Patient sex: M
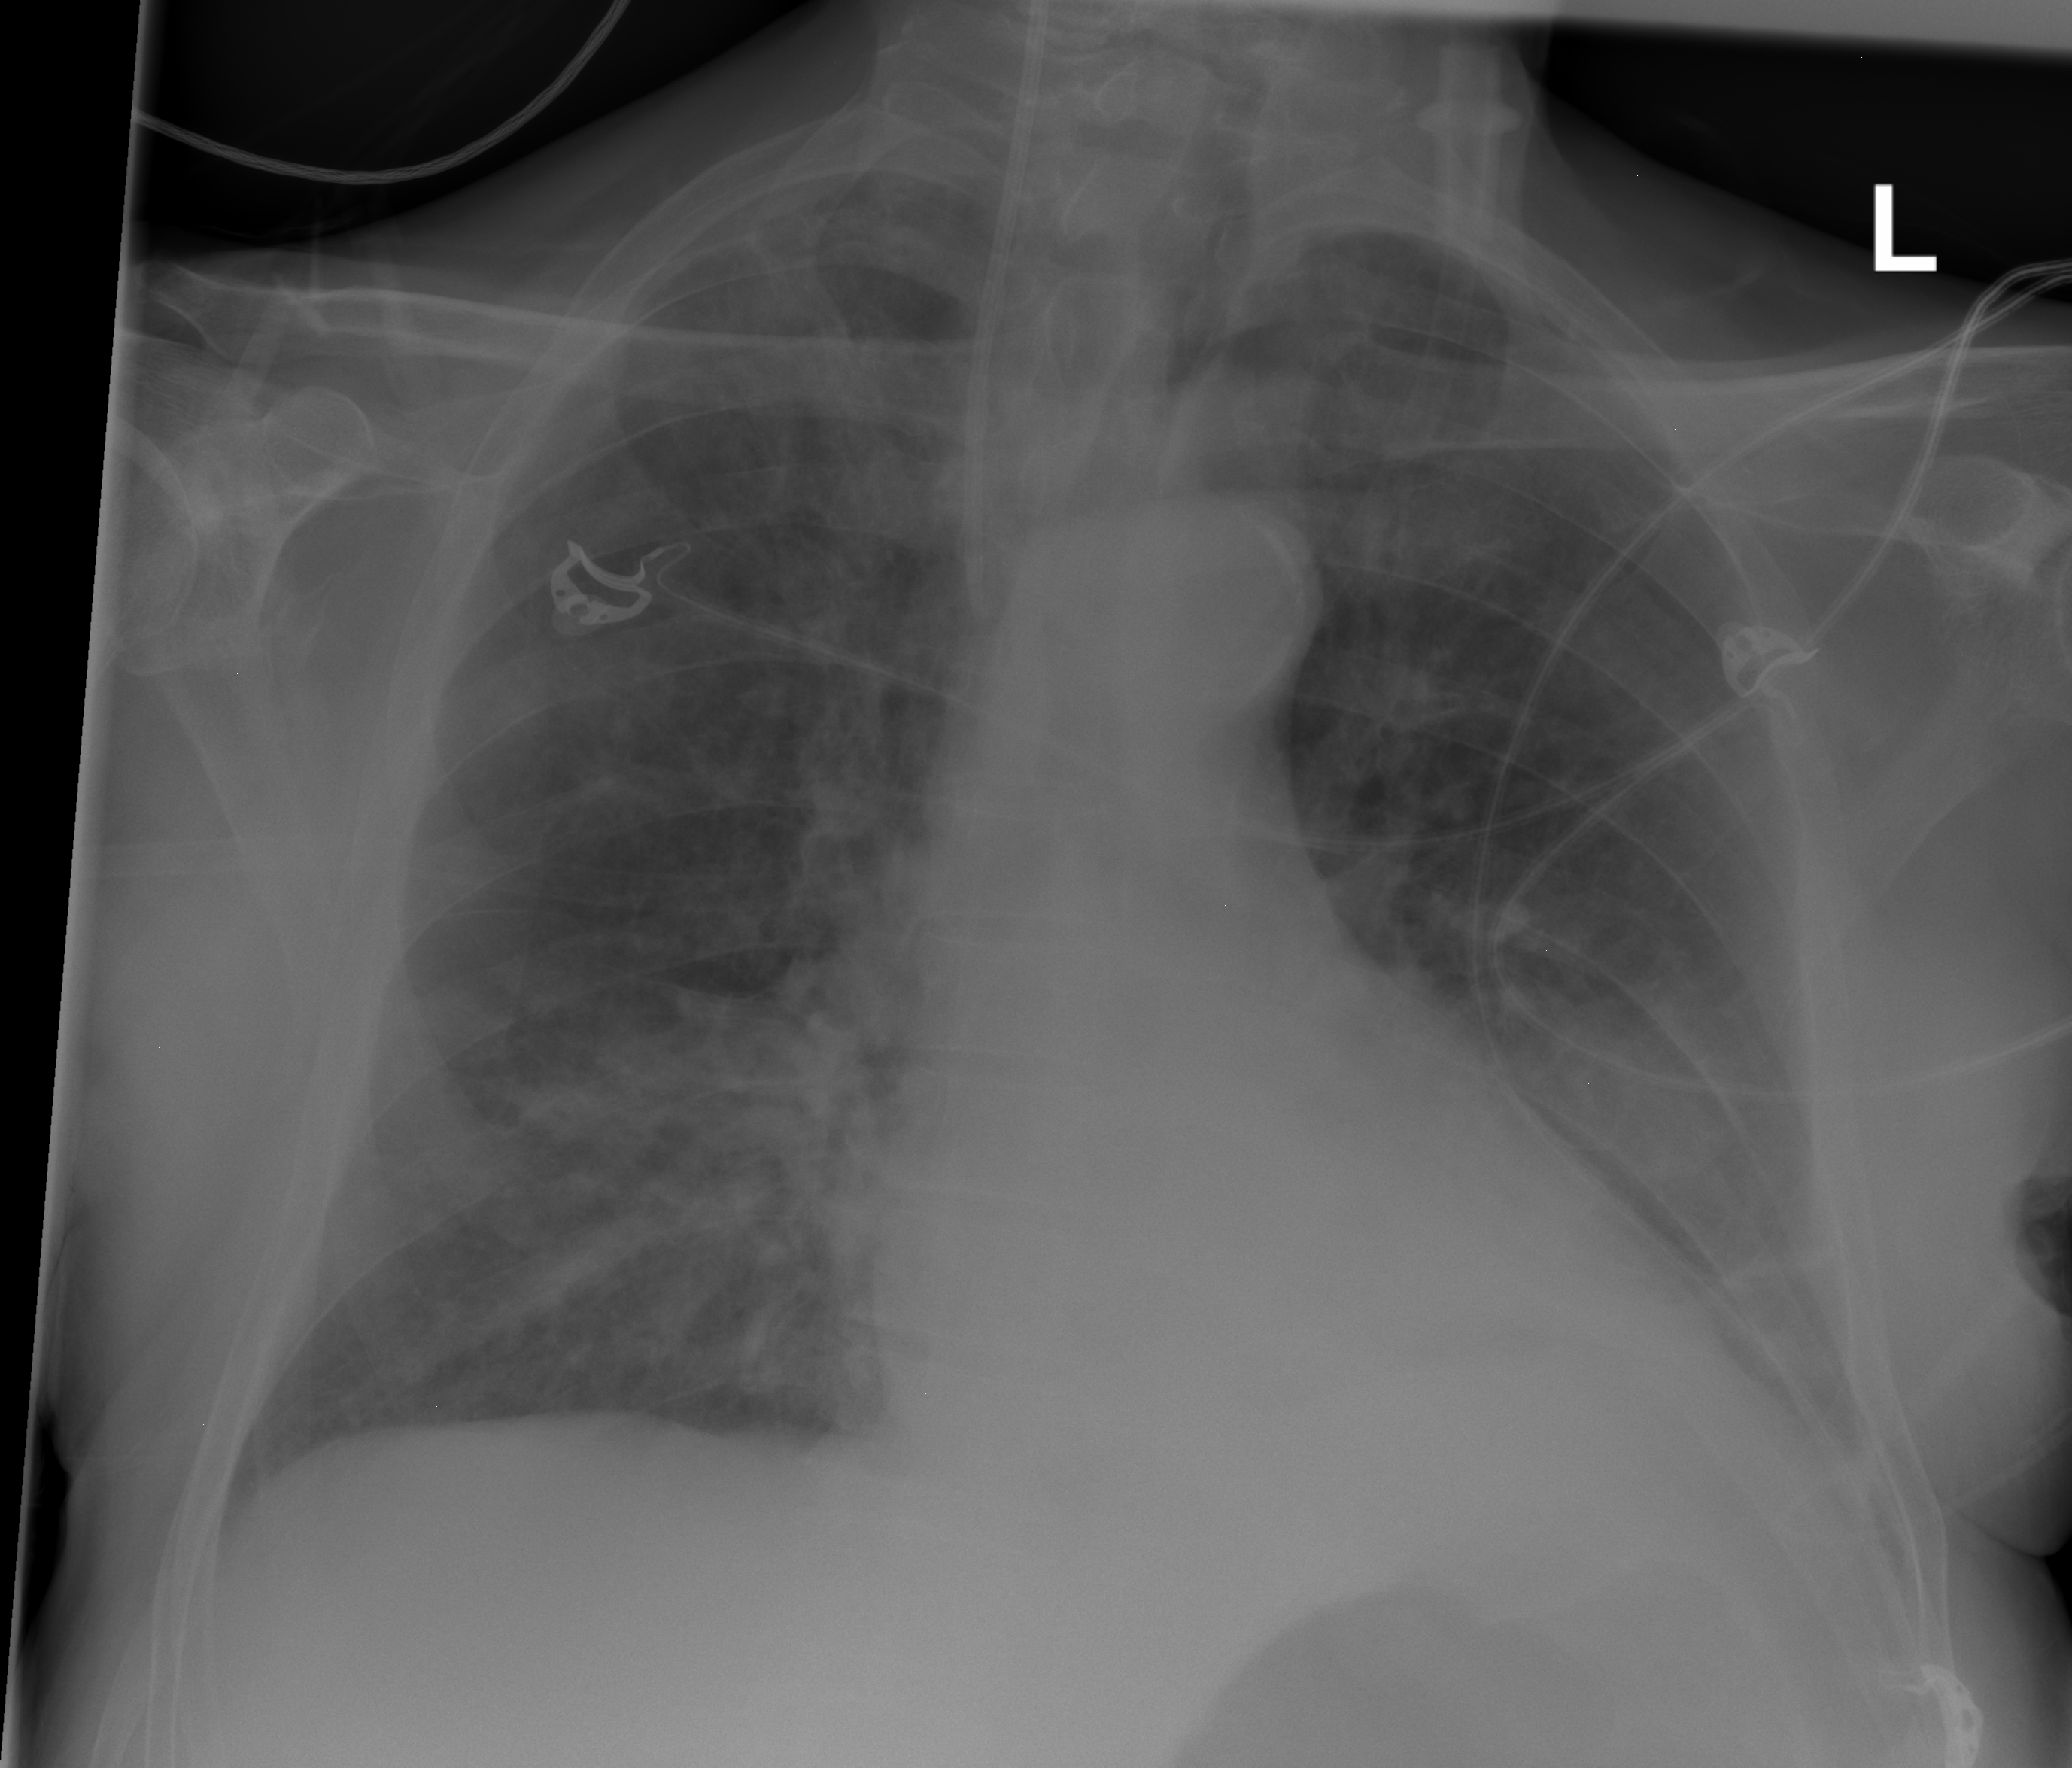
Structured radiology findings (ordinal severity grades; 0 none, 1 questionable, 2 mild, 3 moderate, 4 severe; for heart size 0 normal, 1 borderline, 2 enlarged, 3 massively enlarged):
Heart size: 0
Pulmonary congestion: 0
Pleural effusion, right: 0
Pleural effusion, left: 0
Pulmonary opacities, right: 3
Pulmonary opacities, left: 2
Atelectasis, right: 0
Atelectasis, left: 0